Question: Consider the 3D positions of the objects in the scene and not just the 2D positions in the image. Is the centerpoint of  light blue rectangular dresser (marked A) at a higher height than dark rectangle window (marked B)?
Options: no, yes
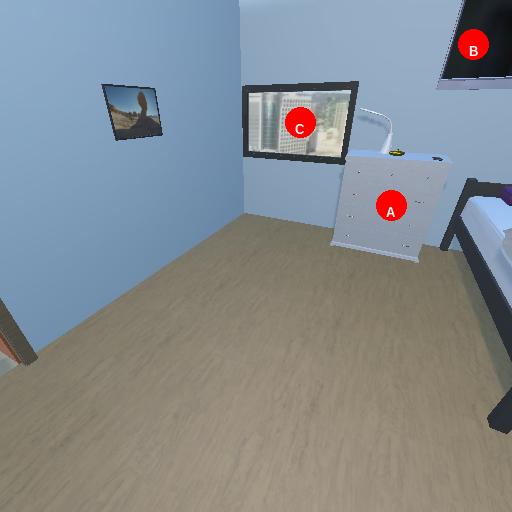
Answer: no